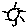
Label: sun